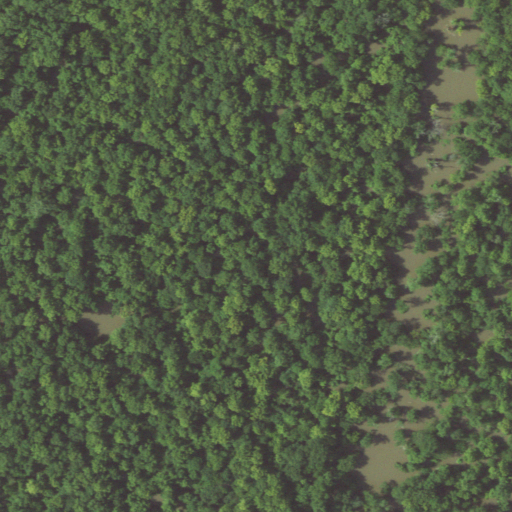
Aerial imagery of island in Louisiana named Tunica Island containing woody wetlands and herbaceous wetlands